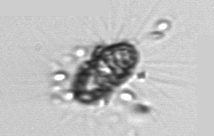
Label: Corethron_hystrix